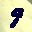
Label: 9